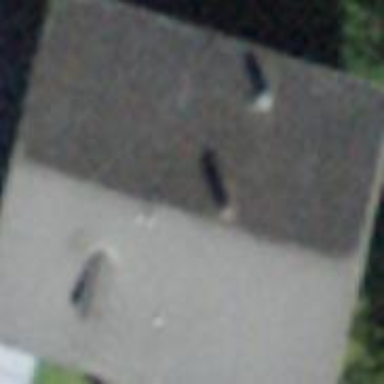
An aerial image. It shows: Gabled roof on building that houses apartments.